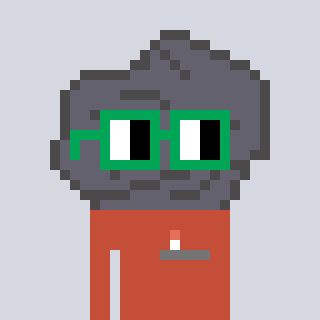
a pixel art character with square green glasses, a rock-shaped head and a rust-colored body on a cool background